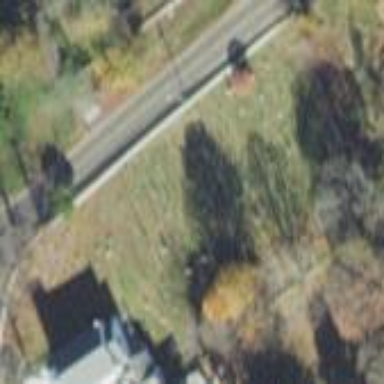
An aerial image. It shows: Cemetery.